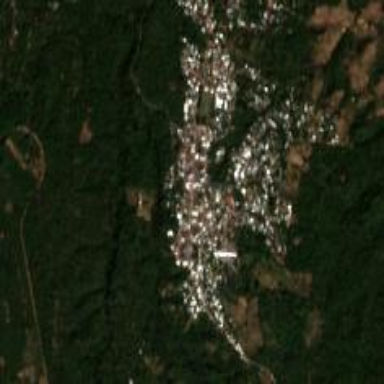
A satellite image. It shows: Town.